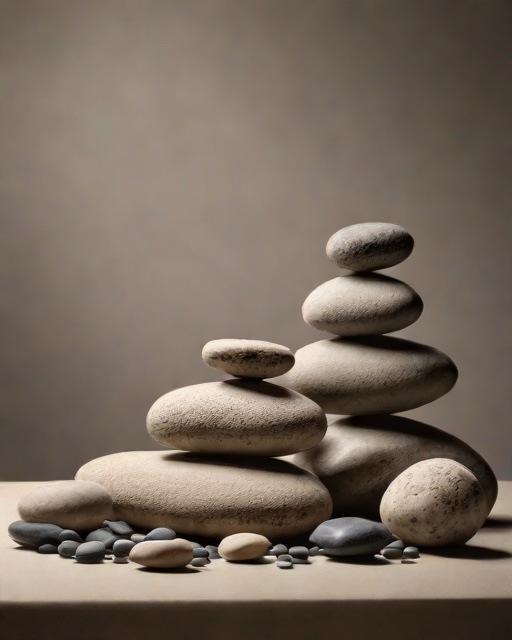
Category: Sympathy